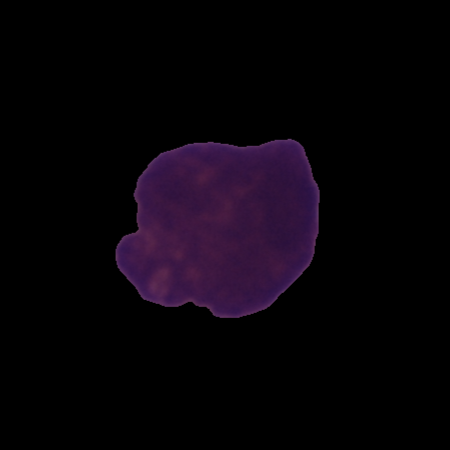
Label: cancer